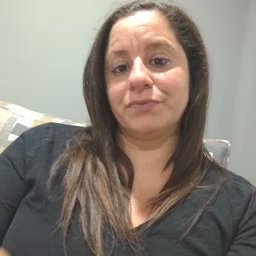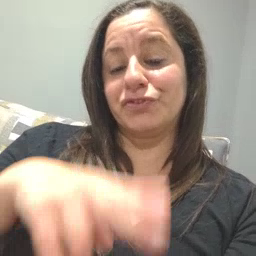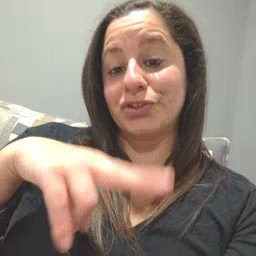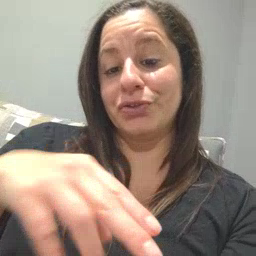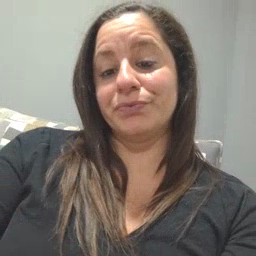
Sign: chair